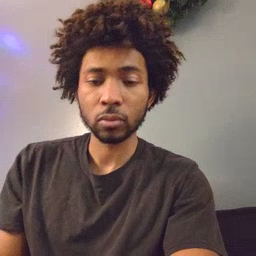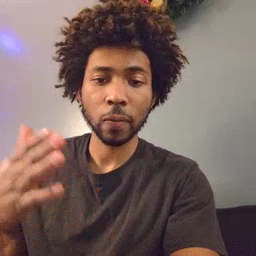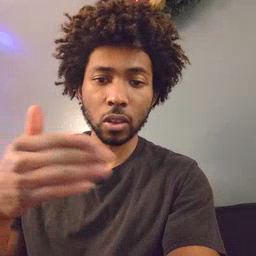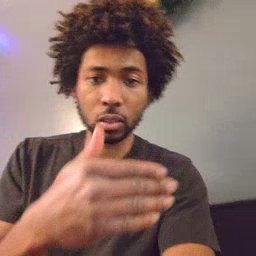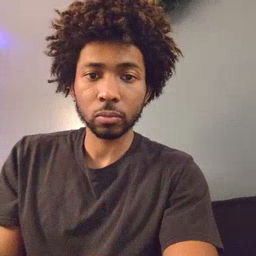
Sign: fish